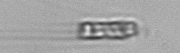
Label: Chaetoceros_throndsenii